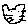
Label: cat